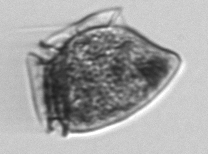
Label: Dinophysis_norvegica